Question: I want to draw a customized keyboard with numbers on top of characters. It should look something like the attached screenshot. Any idea how to achieve this?

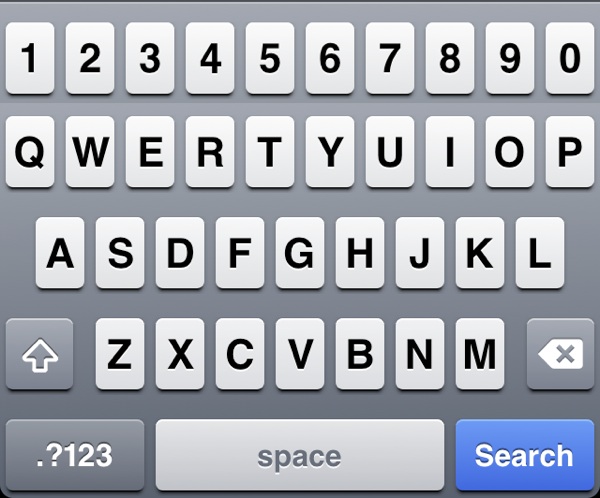
Answer: You use the inputAcessoryView property of the UITextField to add a view with the numbers above the default keyboard, you have to draw the number keys:
The default value of this property is nil. Assigning a view to this property causes that view to be displayed above the standard system keyboard (or above the custom input view if one is provided) when the text view becomes the first responder. For example, you could use this property to attach a custom toolbar to the keyboard.